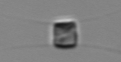
Label: Chaetoceros_similis